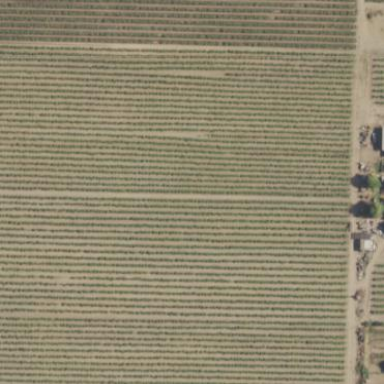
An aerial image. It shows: Vineyard.